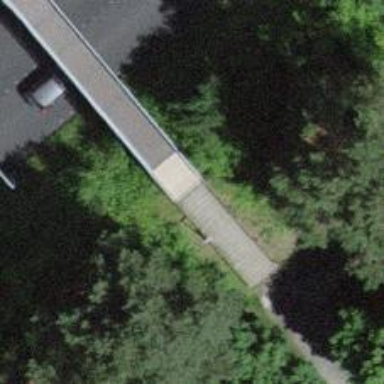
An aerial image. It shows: Set of steps on the road.